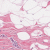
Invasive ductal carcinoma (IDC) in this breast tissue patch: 0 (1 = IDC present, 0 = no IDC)